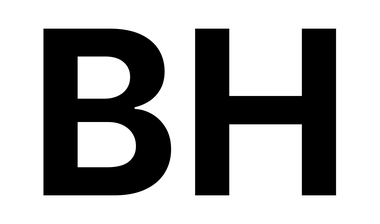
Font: Inter_Bold